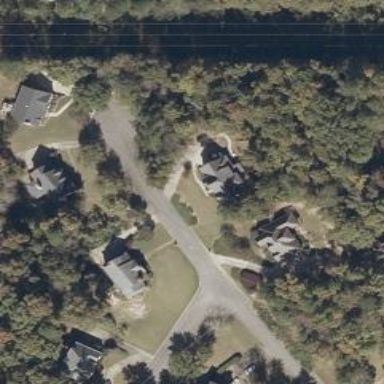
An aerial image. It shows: Residential road.